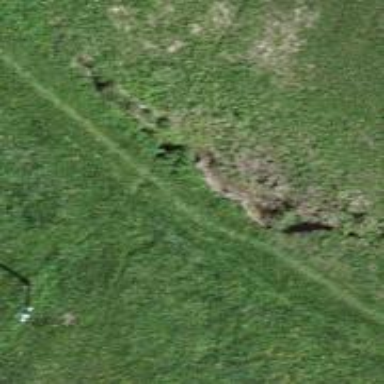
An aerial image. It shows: Path covered with grass.